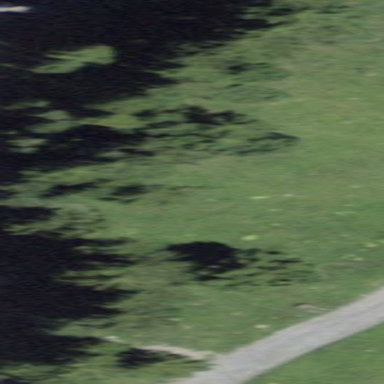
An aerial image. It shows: Forest area.